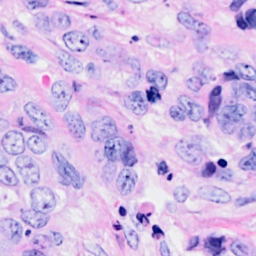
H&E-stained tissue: Breast